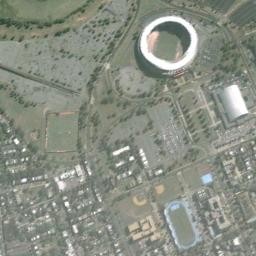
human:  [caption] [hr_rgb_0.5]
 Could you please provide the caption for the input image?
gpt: There are many buildings of different shapes and sizes next to the stadium .

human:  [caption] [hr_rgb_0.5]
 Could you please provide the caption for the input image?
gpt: The stadium is on the bare land next to some buildings and trees .

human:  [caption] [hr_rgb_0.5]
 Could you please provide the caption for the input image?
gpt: The stadium's roof has wavy white signs .

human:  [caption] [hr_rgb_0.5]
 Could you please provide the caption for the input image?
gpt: The circular stadium is next to the residential area and is surrounded by a lot of vegetation .

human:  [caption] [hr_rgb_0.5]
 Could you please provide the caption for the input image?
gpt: There are many buildings near the stadium with a white roof .